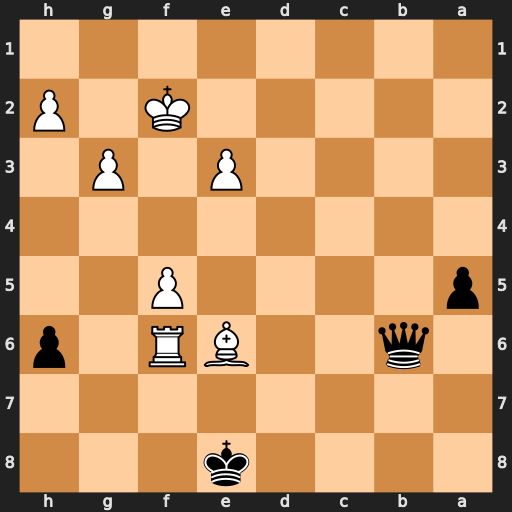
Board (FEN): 4k3/8/1q2BR1p/p4P2/8/4P1P1/5K1P/8
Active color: b
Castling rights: -
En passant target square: -
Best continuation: Qb2+ Kf3 Qxf6